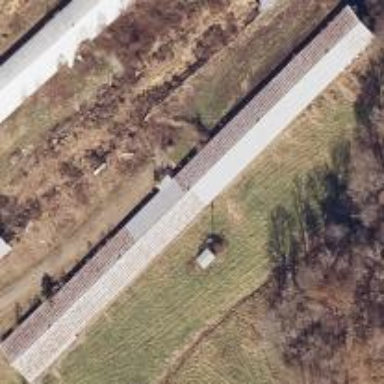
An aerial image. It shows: Farm auxiliary building.